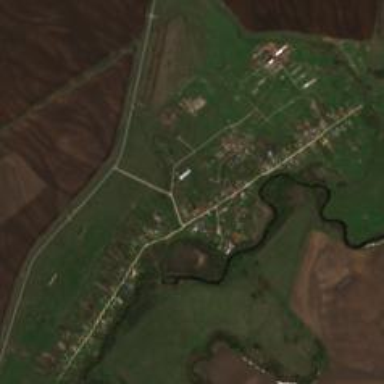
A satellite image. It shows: Village.